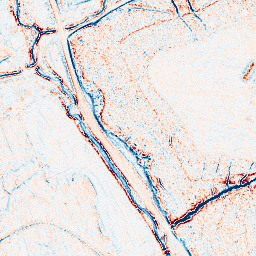
Category: edge_preserving
Decomposition family: anisotropic_diffusion
Decomposition parameters: iterations: 20
kappa: 50
gamma: 0.05
Upsampling method: lanczos
Upsampling parameters: scale: 4
Upsampling scale: 4